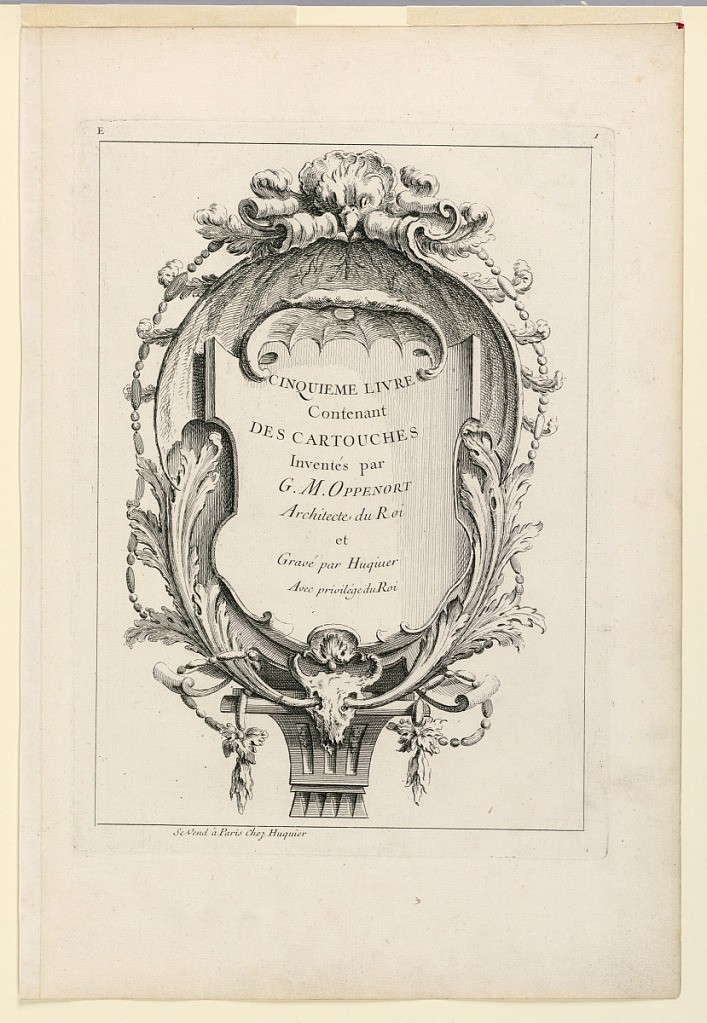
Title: Title page from "Cinquième Livre Contenant des Cartouches Inventés par G. M. Oppenort Architecte du Roi et Gravé par Huquier"
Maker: Gilles-Marie Oppenord, French, 1672–1742
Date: after 1751
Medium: Etching on paper
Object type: Print
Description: In an oval frame, composed of acanthus leaves (lower part), shells (upper part), etc. and resting on a small console, is engraved the title: "Cinquieme livre / contenant / des cartouches / Inventes par / G.M. Oppenort / Architect du Roi / et / Gravé par Huquier / avec privilege du Roi". Further inscription, lower left: "Se Vend à Paris chez Huquier".